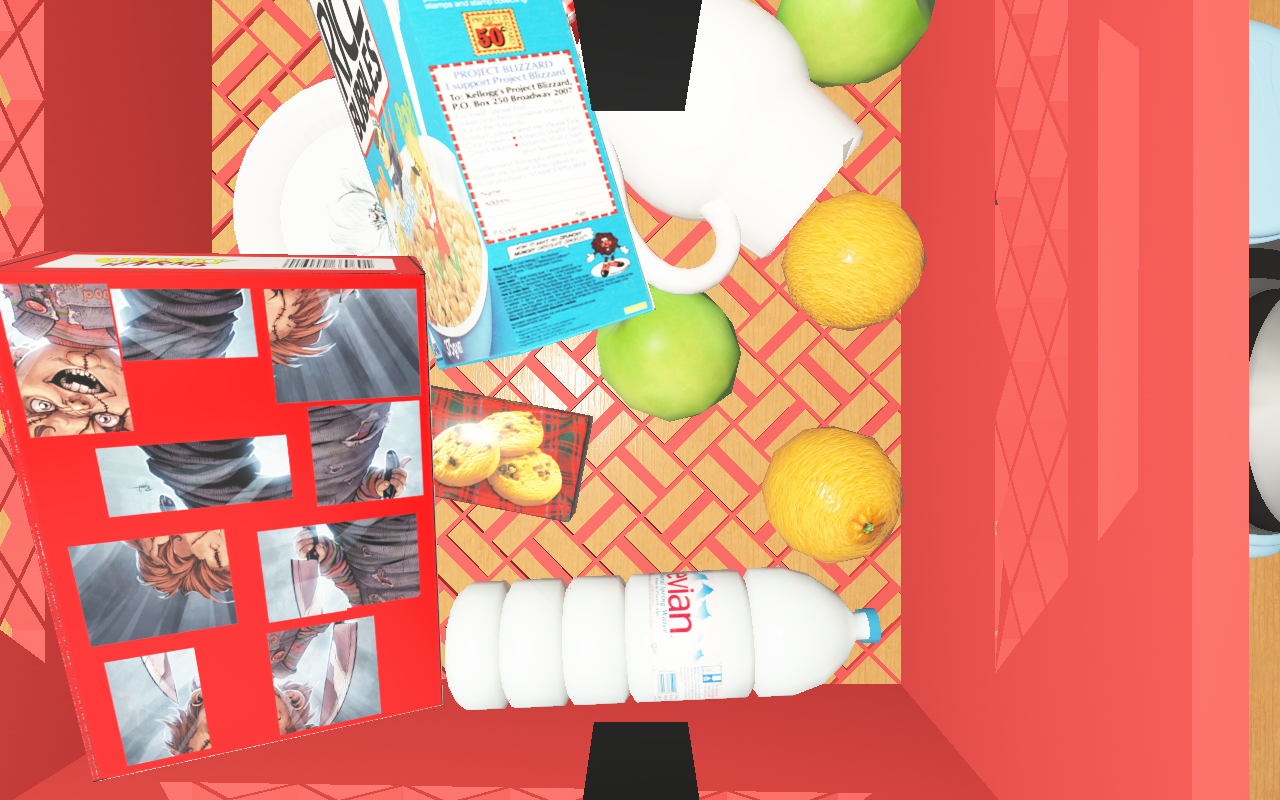
Objects in the scene:
water bottle
apple
orange
orange
plate
glass
wineglass
honey jar
jam jar
cereal box